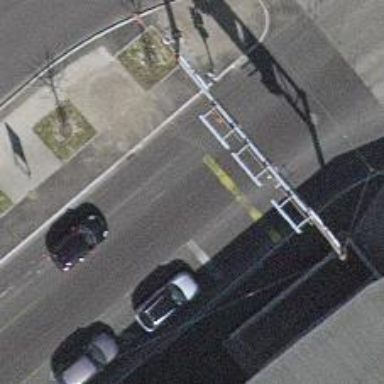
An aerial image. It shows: Road with traffic signals.